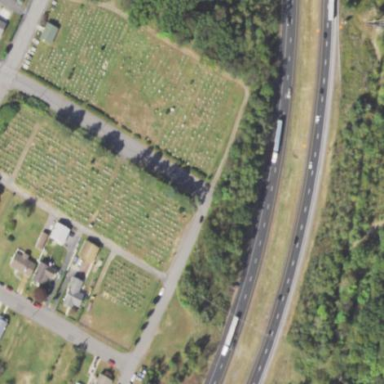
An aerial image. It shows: Graveyard used as cemetery.